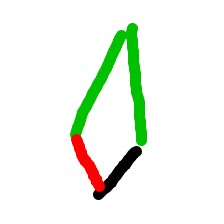
Shape: kite